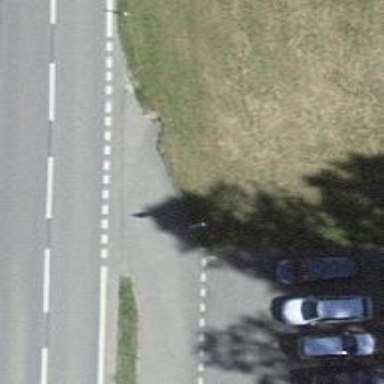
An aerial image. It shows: Bus stop with platform for public transport.